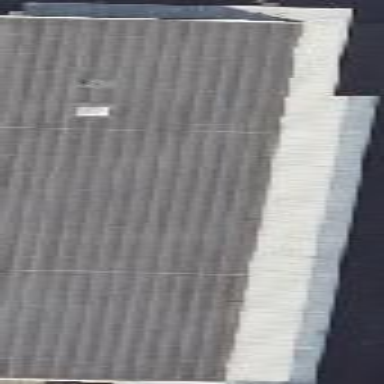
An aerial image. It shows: Close-up view of roof of building.